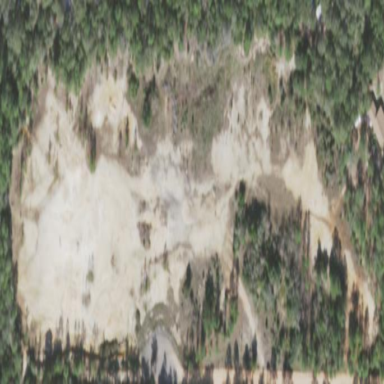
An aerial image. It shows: Brownfield site with resource of sand.